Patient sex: F
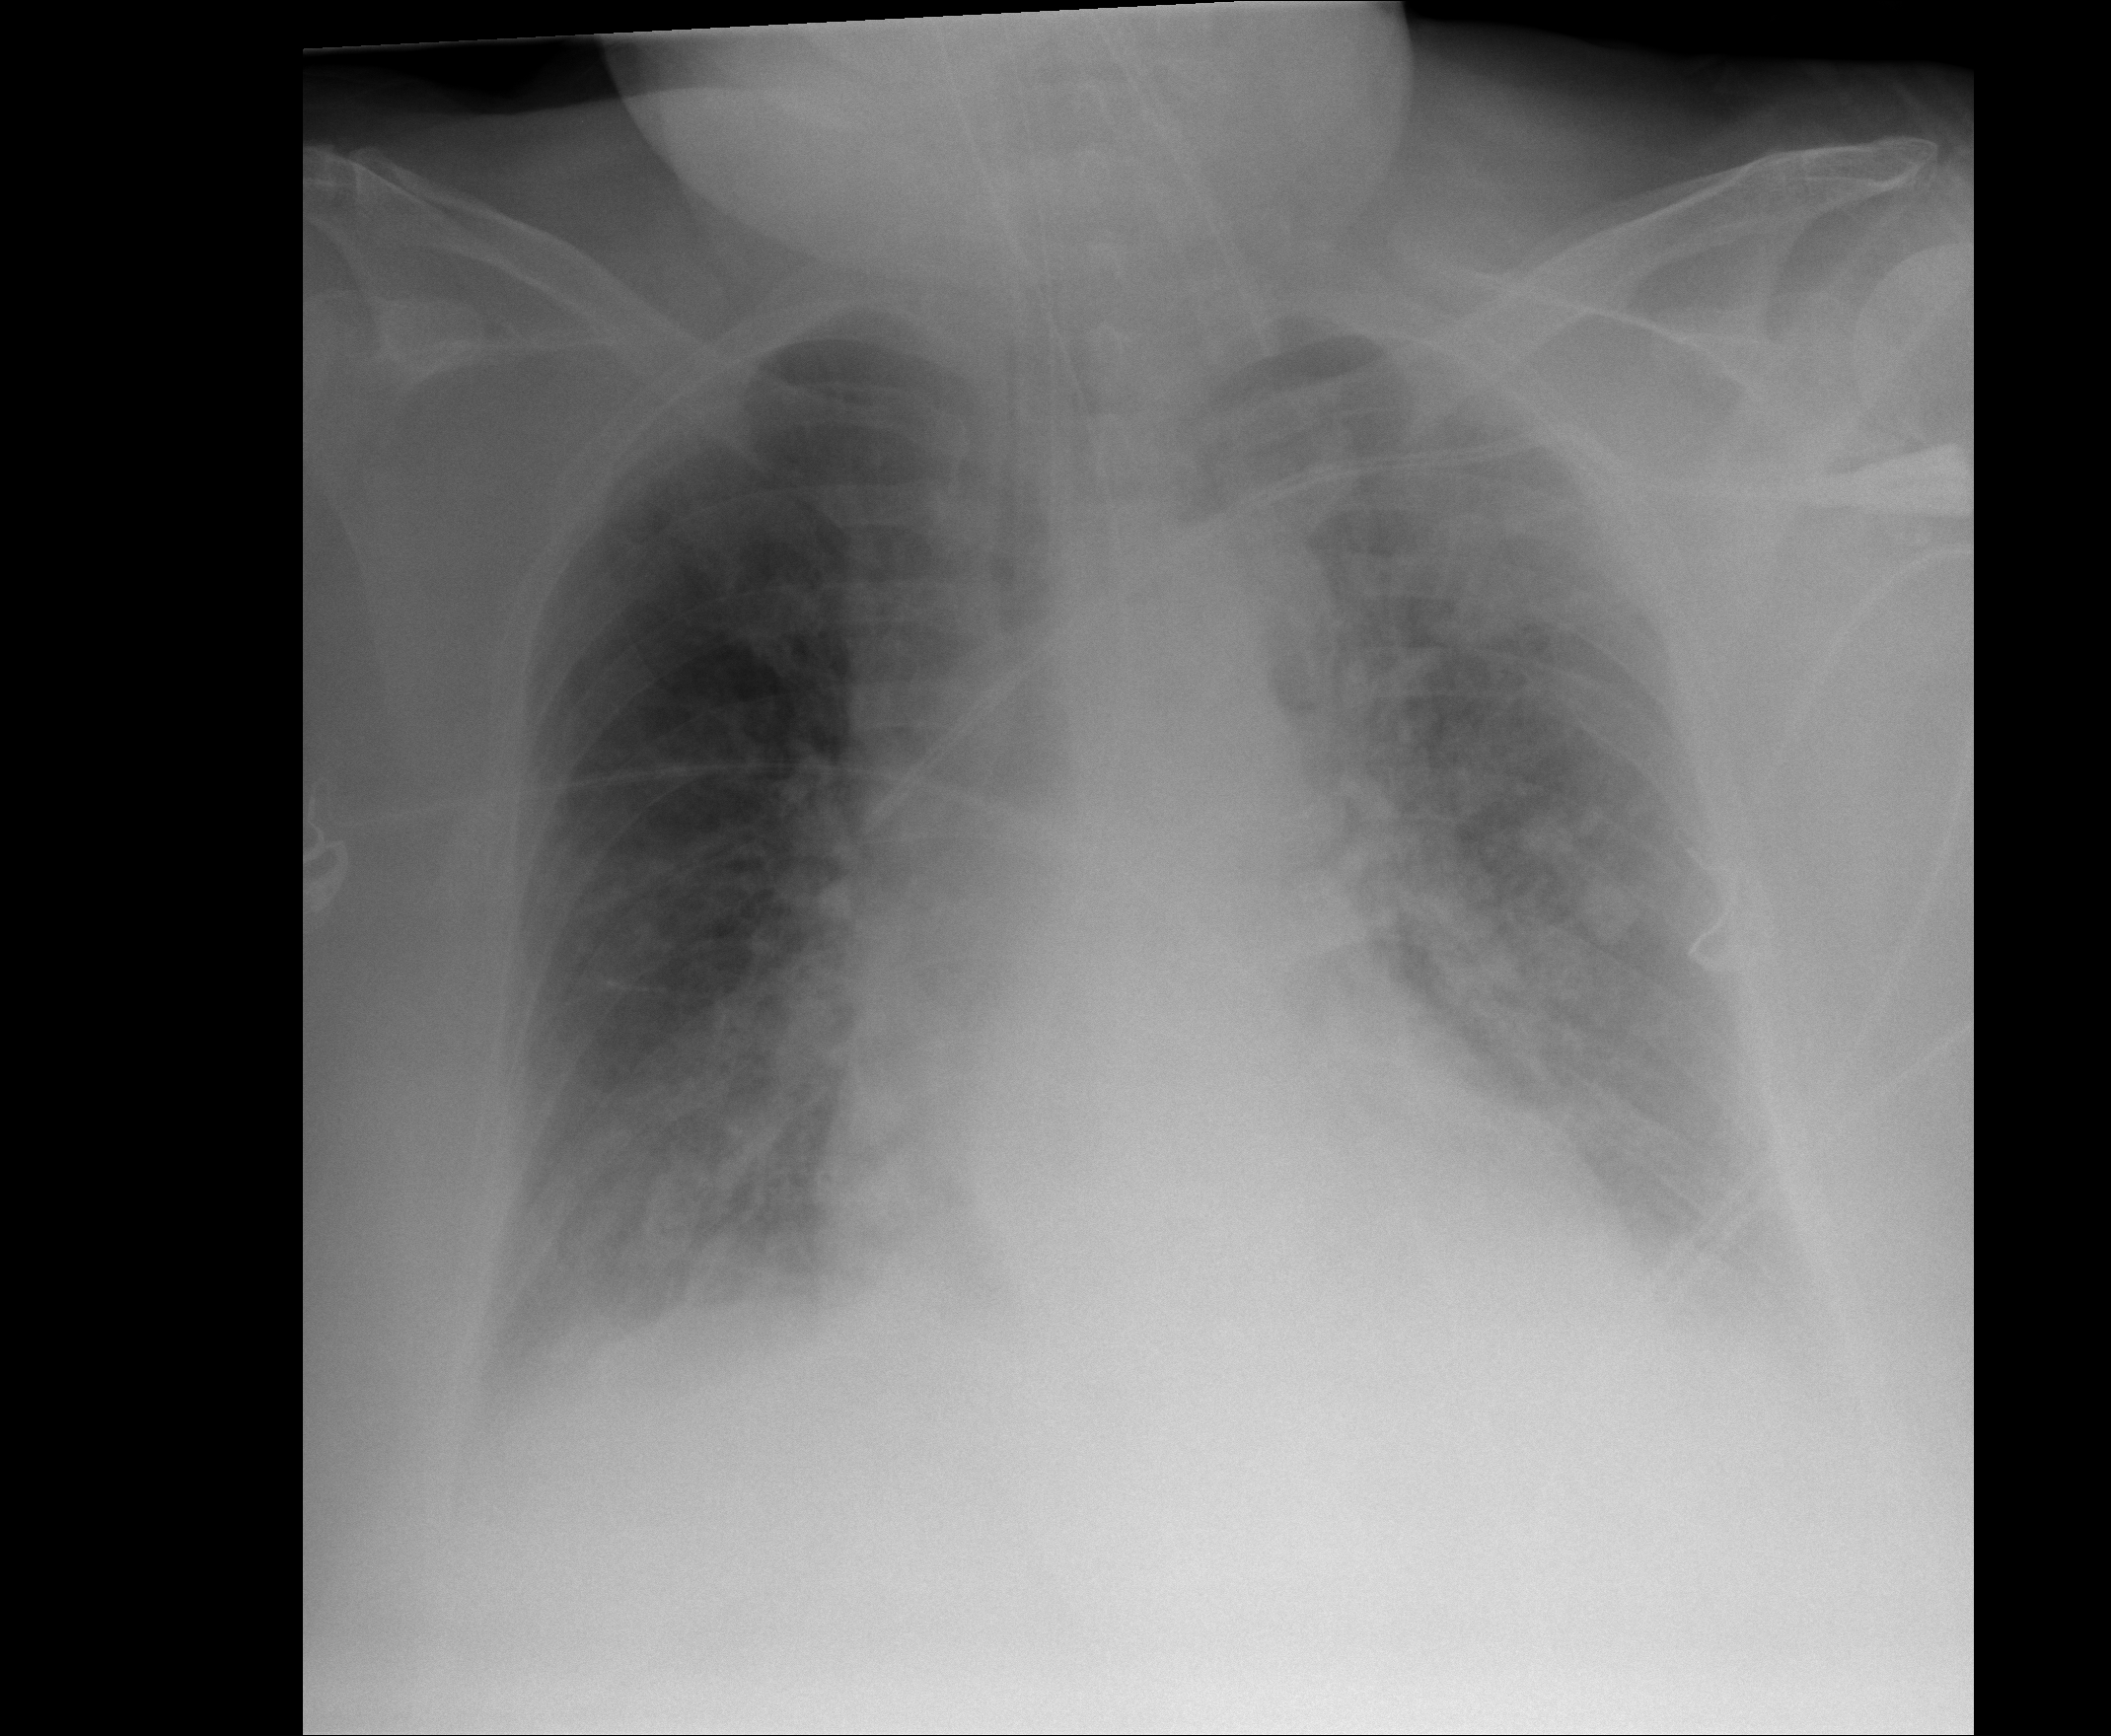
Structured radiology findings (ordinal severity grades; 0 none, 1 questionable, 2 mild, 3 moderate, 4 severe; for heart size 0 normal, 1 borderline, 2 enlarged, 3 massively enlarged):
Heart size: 2
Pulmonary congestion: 2
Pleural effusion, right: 1
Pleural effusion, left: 2
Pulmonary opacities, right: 2
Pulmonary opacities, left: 2
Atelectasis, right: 2
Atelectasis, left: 2